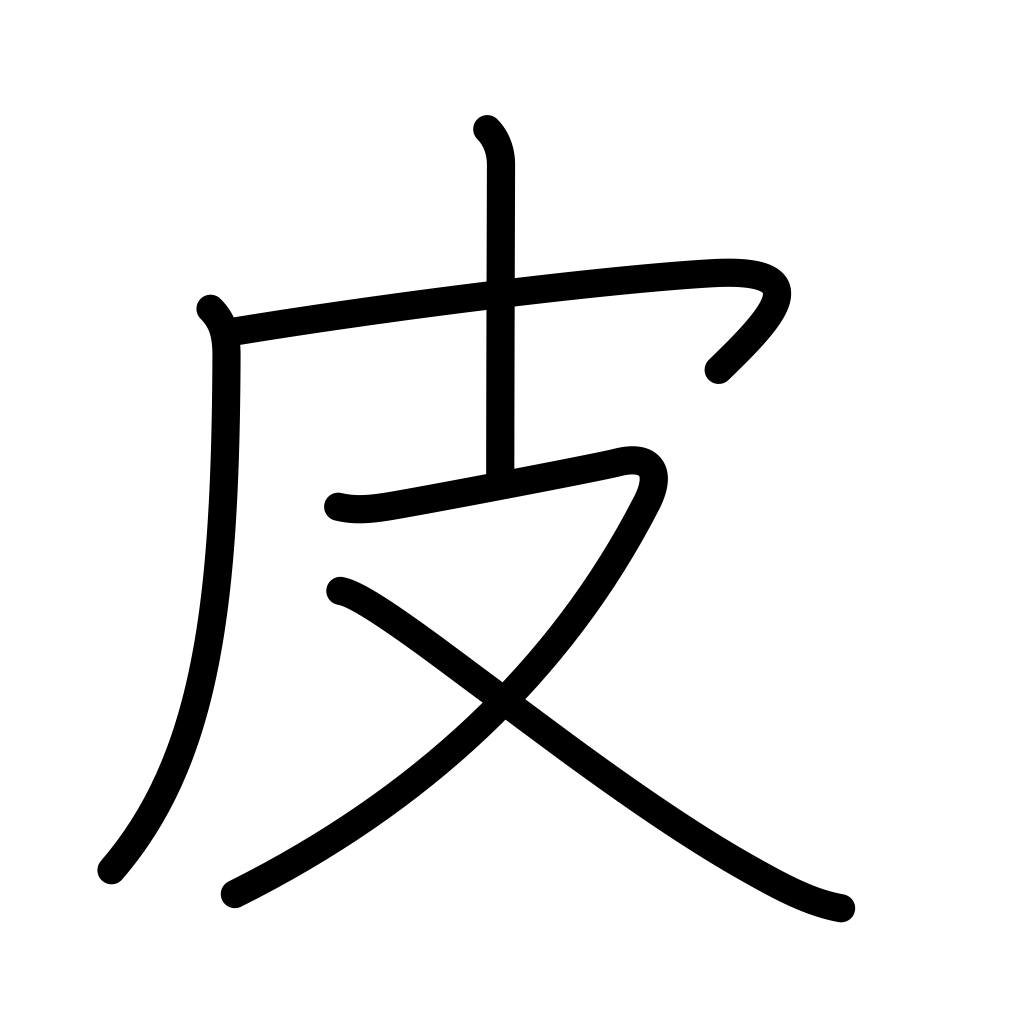
Meaning: pelt, skin, hide, leather